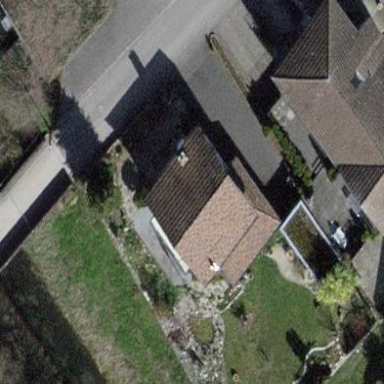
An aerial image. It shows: Building with tile roof.